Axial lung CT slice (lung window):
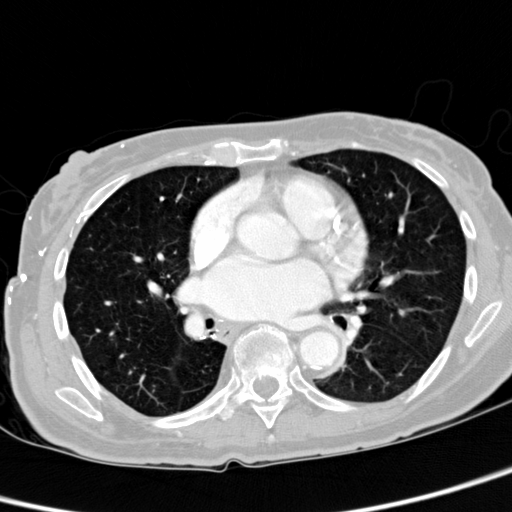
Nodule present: no